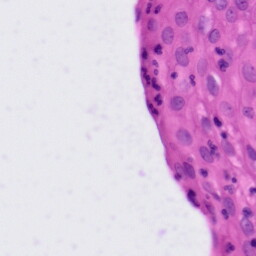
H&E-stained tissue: Tonsil